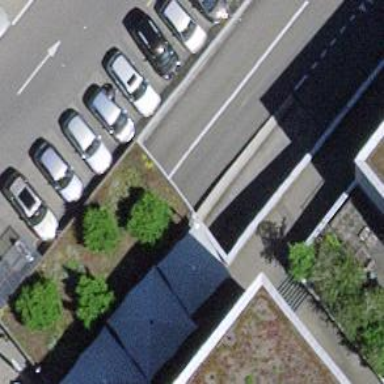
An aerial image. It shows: Parking area.